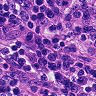
Metastatic tissue present: yes